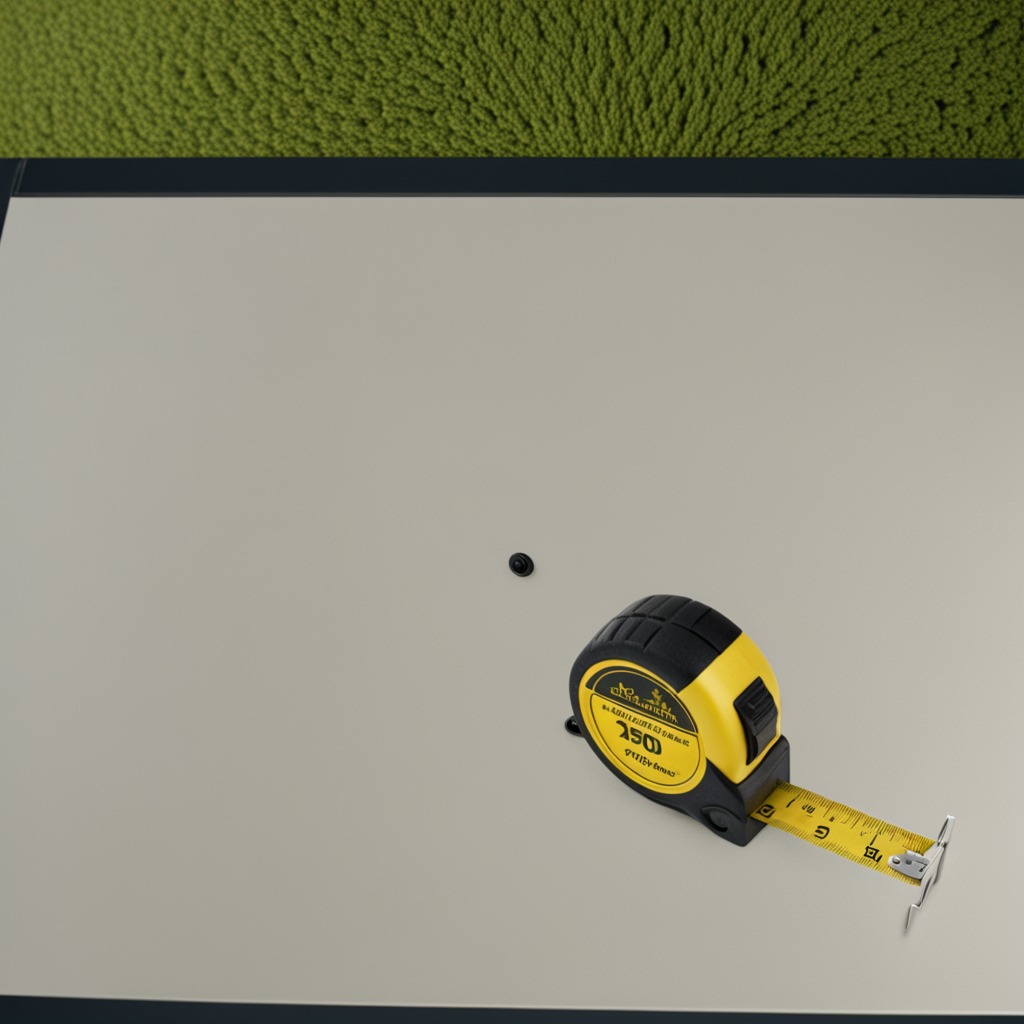
A measuring tape is lying on the table.